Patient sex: M
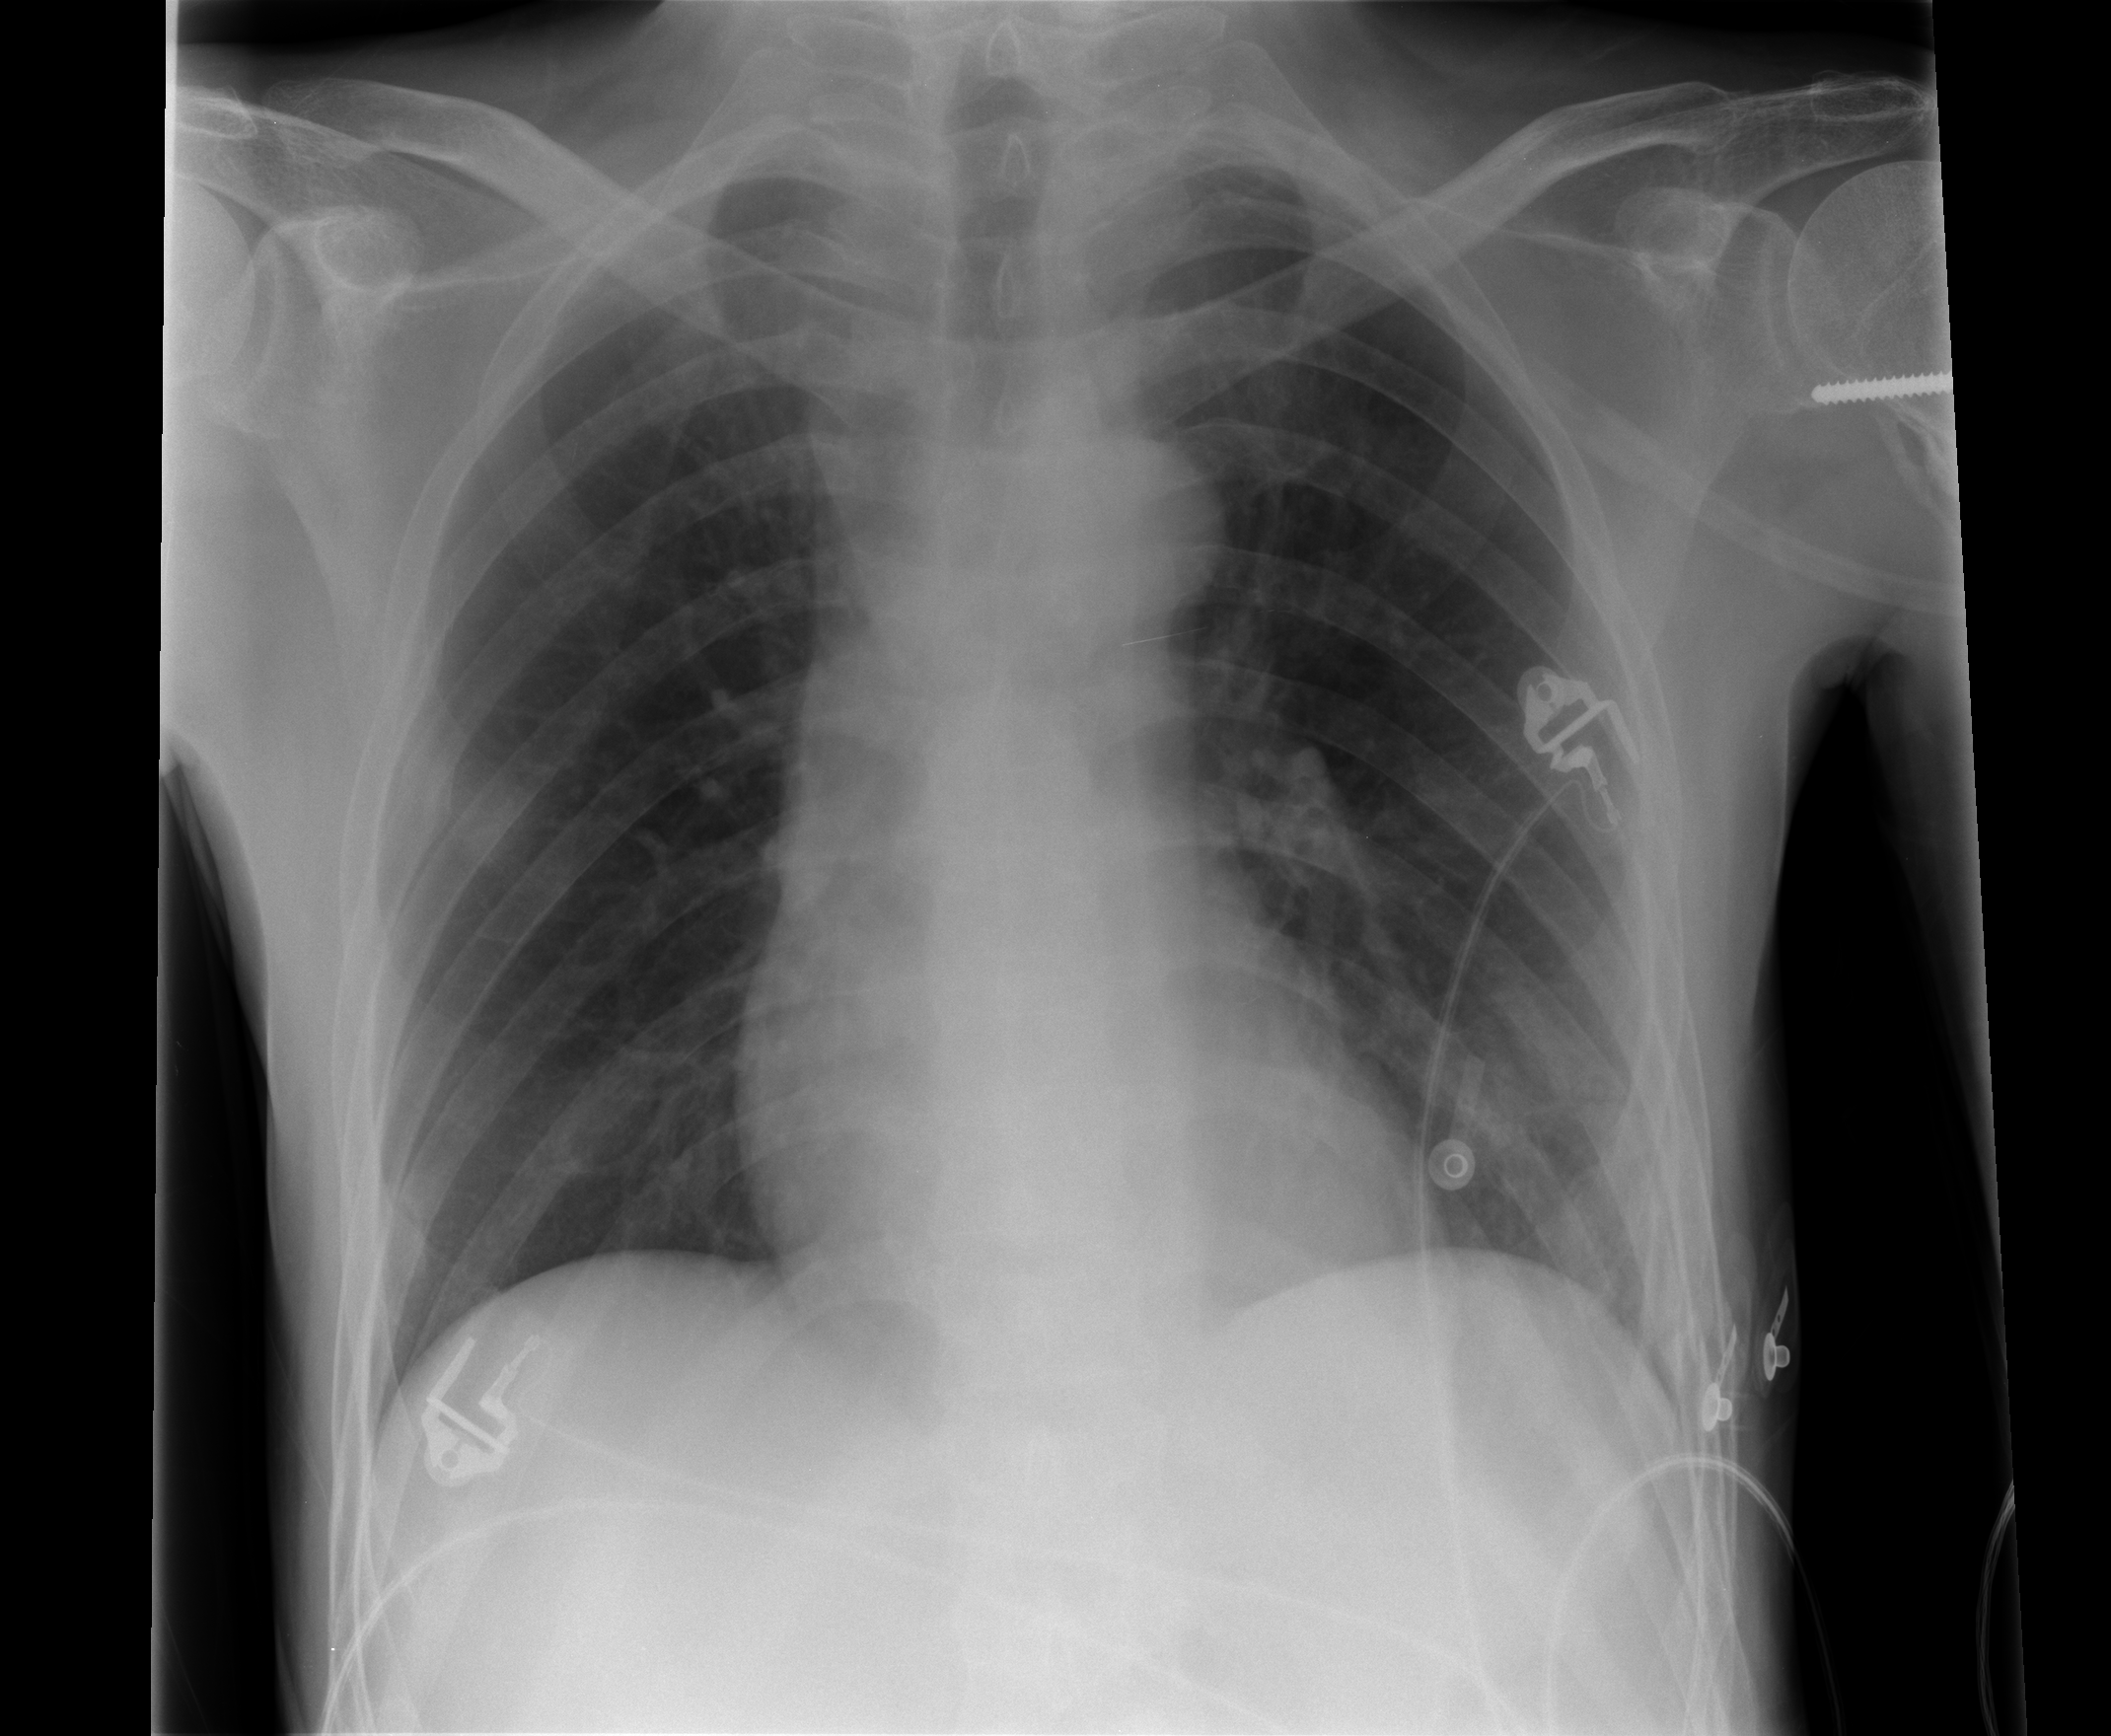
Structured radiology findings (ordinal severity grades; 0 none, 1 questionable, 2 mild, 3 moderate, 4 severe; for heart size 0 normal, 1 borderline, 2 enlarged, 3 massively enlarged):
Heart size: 0
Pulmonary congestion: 0
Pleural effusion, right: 0
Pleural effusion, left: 0
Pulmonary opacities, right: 0
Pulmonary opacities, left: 0
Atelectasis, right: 0
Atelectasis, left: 2